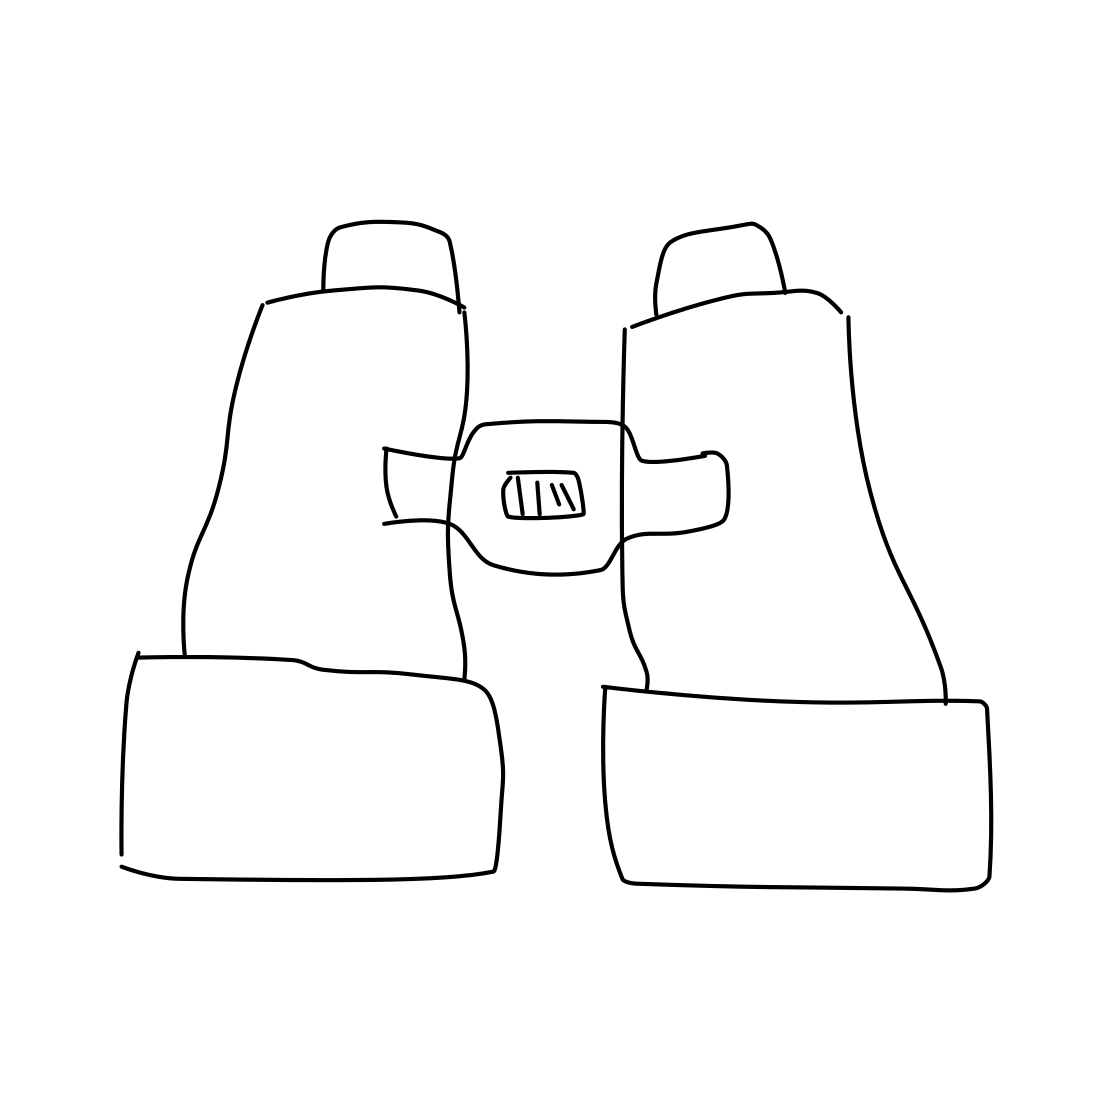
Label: binoculars